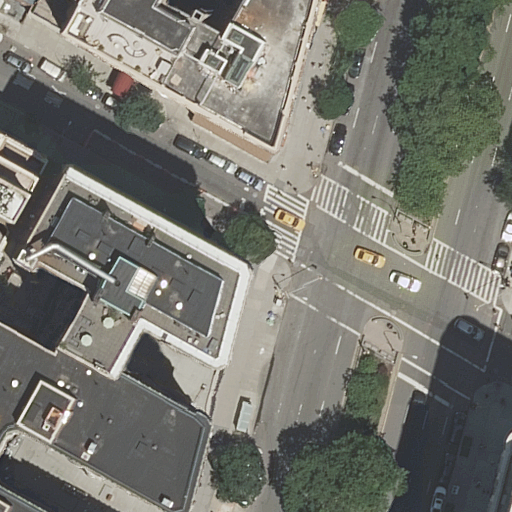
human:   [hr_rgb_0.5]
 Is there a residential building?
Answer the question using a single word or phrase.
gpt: yes

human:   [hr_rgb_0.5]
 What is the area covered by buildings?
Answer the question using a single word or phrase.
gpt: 3274m2

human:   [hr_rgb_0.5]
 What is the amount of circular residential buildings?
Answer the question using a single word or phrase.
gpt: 0

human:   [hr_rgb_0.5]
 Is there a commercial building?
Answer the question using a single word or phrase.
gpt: no

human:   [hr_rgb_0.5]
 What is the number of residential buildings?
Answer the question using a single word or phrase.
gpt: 6

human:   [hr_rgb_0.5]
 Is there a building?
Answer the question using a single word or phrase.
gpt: yes

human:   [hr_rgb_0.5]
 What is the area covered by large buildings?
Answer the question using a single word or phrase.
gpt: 2890m2

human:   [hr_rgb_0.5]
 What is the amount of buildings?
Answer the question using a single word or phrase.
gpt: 6

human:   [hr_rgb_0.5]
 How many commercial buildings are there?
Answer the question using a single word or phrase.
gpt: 0

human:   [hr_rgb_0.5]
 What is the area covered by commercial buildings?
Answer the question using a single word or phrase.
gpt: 0m2

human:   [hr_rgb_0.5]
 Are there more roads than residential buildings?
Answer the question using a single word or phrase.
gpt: no

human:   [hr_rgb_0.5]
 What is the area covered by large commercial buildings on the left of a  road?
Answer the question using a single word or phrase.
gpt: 0m2

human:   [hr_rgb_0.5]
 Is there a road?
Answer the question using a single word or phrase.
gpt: yes

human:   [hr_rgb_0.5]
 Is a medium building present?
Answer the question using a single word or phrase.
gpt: yes

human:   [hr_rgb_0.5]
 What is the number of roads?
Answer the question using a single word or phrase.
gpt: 3

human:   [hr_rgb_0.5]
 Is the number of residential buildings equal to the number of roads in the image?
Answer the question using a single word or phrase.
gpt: no

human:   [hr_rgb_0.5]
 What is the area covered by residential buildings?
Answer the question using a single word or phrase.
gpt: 3274m2

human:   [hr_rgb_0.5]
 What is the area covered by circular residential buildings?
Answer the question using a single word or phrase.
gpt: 0m2

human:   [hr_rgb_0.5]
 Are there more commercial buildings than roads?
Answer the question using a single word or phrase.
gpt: no

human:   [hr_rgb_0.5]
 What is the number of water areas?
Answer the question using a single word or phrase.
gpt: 0

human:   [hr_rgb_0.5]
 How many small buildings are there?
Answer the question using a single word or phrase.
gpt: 2

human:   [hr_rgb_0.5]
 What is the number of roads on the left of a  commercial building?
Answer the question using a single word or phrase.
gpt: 0

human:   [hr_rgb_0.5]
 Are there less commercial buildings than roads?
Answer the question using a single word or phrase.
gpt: yes

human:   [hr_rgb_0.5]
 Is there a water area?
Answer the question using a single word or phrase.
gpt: no

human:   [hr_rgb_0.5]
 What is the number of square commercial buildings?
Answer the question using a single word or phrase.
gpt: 0

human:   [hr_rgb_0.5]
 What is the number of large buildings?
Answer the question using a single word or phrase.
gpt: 3

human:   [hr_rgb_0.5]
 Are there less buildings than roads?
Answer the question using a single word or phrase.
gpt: no

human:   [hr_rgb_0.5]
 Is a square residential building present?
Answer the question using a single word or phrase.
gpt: no

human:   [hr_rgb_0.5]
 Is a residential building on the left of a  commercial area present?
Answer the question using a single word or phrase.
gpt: no

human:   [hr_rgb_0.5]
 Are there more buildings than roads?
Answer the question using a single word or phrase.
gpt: yes

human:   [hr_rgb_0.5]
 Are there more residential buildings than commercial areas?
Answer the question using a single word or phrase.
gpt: yes

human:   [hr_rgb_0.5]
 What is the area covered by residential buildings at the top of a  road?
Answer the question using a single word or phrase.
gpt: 963m2

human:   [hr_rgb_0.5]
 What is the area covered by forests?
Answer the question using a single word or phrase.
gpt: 0m2

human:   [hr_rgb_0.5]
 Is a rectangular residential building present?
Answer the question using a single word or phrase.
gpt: yes

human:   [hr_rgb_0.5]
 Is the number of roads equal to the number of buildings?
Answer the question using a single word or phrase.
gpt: no

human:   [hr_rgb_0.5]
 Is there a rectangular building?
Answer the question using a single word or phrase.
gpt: yes

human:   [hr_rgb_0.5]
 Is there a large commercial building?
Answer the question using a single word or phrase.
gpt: no

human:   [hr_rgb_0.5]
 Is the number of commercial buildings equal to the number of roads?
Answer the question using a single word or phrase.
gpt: no

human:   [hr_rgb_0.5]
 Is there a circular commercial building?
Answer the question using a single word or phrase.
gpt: no

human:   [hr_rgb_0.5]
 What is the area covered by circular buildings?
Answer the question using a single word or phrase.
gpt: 0m2

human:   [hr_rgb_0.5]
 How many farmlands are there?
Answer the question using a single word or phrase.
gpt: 0

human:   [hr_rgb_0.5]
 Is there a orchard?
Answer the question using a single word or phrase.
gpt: no

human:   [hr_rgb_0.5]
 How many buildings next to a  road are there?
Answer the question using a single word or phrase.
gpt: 6

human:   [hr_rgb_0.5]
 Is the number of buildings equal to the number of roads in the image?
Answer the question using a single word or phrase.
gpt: no

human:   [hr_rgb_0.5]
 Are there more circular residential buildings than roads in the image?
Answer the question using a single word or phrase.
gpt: no

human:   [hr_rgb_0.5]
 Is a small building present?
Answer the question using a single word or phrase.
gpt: yes

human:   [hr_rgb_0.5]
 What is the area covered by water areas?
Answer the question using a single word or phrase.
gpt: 0m2

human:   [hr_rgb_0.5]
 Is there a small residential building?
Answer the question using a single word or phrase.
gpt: yes

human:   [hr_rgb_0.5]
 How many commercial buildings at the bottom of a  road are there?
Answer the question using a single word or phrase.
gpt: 0

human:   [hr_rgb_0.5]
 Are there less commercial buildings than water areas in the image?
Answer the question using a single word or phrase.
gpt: no

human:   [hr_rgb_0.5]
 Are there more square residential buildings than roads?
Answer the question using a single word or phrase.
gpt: no

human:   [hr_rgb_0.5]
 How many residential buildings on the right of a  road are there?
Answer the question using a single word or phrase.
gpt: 1

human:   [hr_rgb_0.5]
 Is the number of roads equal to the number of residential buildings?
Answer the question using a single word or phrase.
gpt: no

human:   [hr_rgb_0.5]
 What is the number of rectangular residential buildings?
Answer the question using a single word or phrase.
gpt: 4

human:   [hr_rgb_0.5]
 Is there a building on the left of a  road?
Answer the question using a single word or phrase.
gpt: yes

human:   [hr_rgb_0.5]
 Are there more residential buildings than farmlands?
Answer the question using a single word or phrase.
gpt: yes

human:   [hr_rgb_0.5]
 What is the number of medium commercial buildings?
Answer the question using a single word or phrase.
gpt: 0

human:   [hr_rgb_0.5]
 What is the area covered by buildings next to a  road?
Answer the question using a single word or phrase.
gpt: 3274m2

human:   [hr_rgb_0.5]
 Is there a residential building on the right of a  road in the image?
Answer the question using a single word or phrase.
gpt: yes

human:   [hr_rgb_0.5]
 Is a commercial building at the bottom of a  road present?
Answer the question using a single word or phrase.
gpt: no

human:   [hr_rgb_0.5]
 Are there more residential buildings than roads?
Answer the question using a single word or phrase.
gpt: yes

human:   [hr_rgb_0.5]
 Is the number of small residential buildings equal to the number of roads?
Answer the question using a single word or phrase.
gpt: no

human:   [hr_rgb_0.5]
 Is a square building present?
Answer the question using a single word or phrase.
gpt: no

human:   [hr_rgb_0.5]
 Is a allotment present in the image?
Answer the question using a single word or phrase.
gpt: no